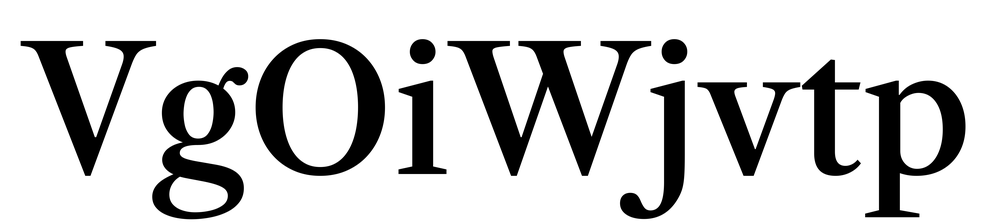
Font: LibreCaslonText_Medium